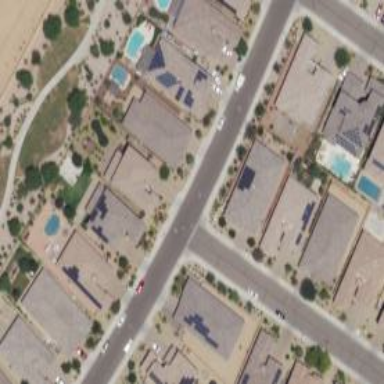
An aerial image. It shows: Asphalt road in residential area.